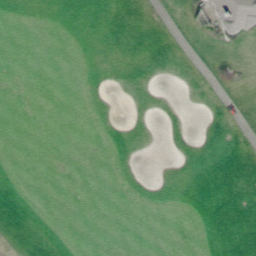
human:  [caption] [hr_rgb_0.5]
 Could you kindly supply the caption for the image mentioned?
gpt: A part of a golf course with green turfs and some bunkers and a trail go through the turfs .

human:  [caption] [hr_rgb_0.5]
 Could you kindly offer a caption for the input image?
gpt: There are turfs and some bunkers with a trail go through the turfs in the golf course .

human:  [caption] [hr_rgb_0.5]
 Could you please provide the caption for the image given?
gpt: This is a part of a golf course with green turfs and some bunkers .

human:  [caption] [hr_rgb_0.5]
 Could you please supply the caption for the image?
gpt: A part of a golf course with with green turfs and some bunkers .

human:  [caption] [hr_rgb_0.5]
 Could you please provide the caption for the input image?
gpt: Green turfs and some bunkers in the golf course .